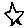
Label: star